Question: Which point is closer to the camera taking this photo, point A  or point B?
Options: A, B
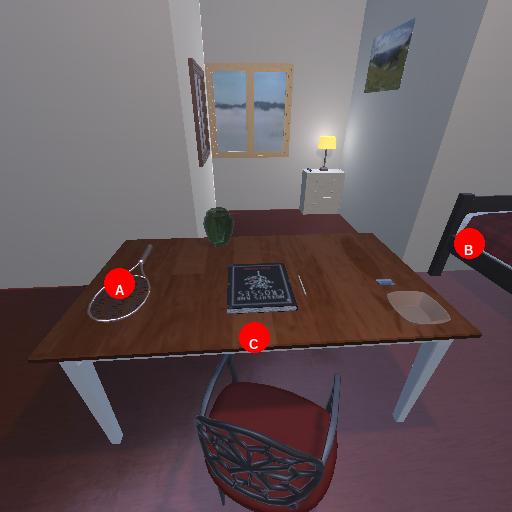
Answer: A